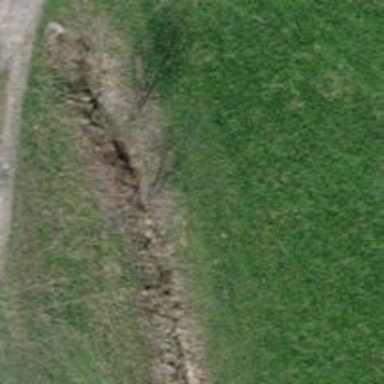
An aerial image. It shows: Ditch in the surroundings.